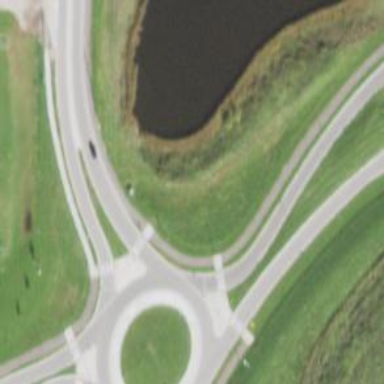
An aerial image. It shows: Asphalt cycleway with marked crossing that has island.